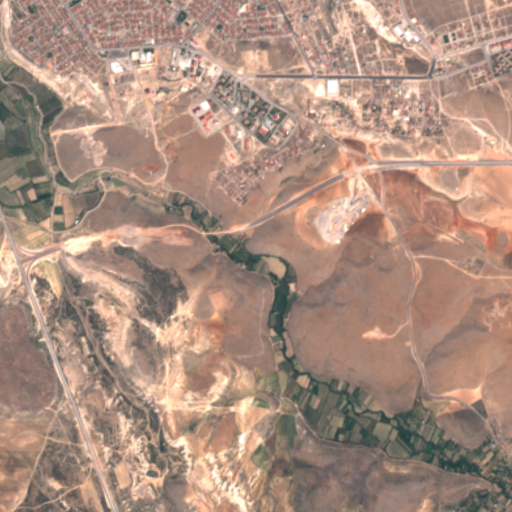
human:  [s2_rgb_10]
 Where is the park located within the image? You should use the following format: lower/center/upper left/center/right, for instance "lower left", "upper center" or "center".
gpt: The park is located in the upper left of the image.
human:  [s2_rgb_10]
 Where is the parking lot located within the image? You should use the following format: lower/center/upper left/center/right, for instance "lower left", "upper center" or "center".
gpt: The parking lot is located in the upper right of the image.
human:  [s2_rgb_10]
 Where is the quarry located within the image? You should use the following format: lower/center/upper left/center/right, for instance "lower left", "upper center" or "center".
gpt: There is no quarry in the image.